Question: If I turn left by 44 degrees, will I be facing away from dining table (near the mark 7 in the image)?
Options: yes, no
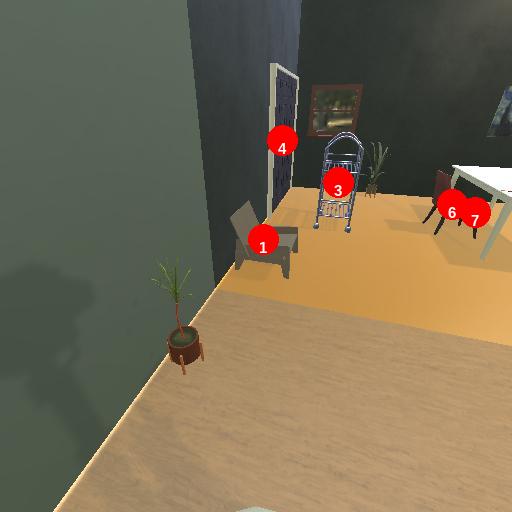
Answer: yes